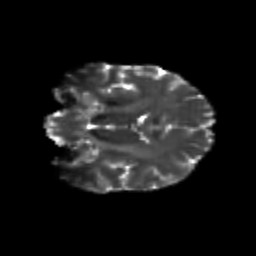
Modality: T2w
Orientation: coronal
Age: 19
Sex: female
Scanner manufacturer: siemens
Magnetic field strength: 3 T
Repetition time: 3.5 s
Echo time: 0.125 s